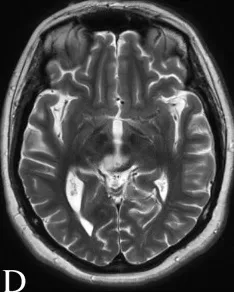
Post-operative MRI of the brain 12 months following surgery. (F) FLAIR image showing minimal hyperintense signal surrounding the surgical resection cavity.
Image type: radiology (mri)